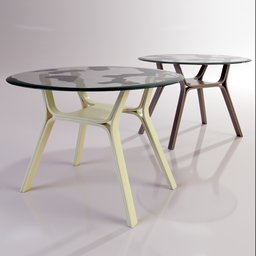
Label: furniture